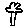
Label: tree